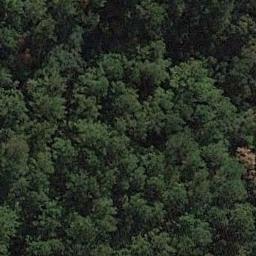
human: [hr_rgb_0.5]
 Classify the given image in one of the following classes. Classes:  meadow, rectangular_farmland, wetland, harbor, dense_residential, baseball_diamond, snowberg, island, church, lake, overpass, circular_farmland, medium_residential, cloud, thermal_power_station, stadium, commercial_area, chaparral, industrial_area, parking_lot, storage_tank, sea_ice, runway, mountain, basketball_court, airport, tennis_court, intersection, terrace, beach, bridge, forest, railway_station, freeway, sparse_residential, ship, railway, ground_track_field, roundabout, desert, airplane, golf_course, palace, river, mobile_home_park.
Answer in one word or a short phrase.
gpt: forest